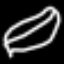
Label: leaf